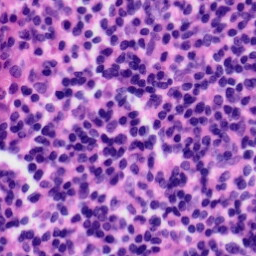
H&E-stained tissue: Tonsil